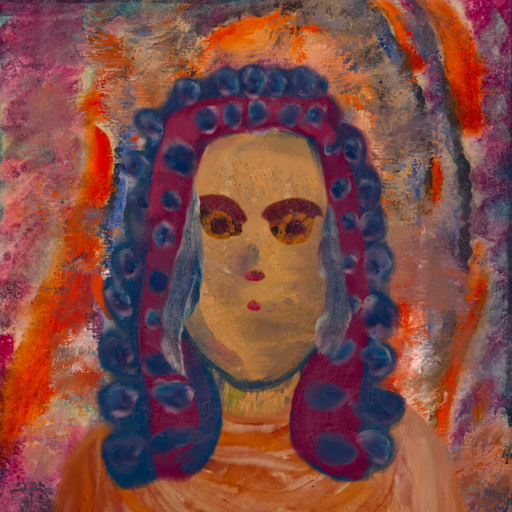
Background: Experience, Head And Neck Front: In_The_Sun, Face Front: Doll, Bust: Pious_Lady, Hair Front: Hill_Girl, Head Accessory: Blank, Second Necklace: Blank, Necklace: Blank, Baby: Blank